Question: My app looks fine on my Galaxy S, but when I run it on a Galaxy Tab 10.1 (Android 3.0), the texts look pixelized/smeared:

The XML used for the Synchronize button follows:
'''
<Button
android:layout_width="wrap_content"
android:layout_height="wrap_content"
android:id="@+id/synchronizeButton"
android:background="@drawable/button"
android:text="Synchronize"
android:textSize="20dp"
android:textColor="@drawable/buttoncolors"
android:layout_marginBottom="10dp"/>
'''
Is there something wrong I am doing, or is there something special I need to do to make my apps Honeycomb-compatible?
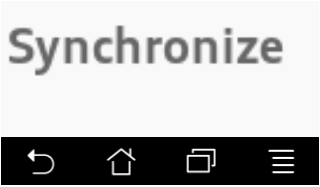
Answer: Is your application running in compatibility mode? If so, this is expected. You need to indicate in your manifest that you support large screens.